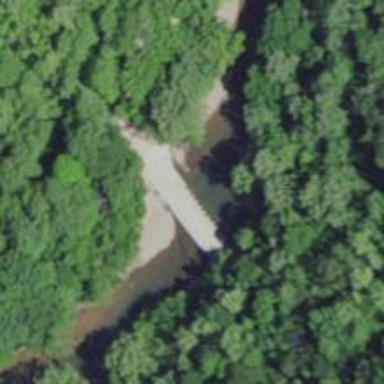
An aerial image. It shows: Low water crossing bridge on residential road.